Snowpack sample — Buffalo Mountain, Silverthorne, Colorado, USA (1/25/25, 10:11 AM MST)
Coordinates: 39.6222, -106.1139
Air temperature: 22 °F
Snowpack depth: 110 cm
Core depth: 30 cm
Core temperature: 42.8 °F
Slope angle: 12°, slope face: 102°
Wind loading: high
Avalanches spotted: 0
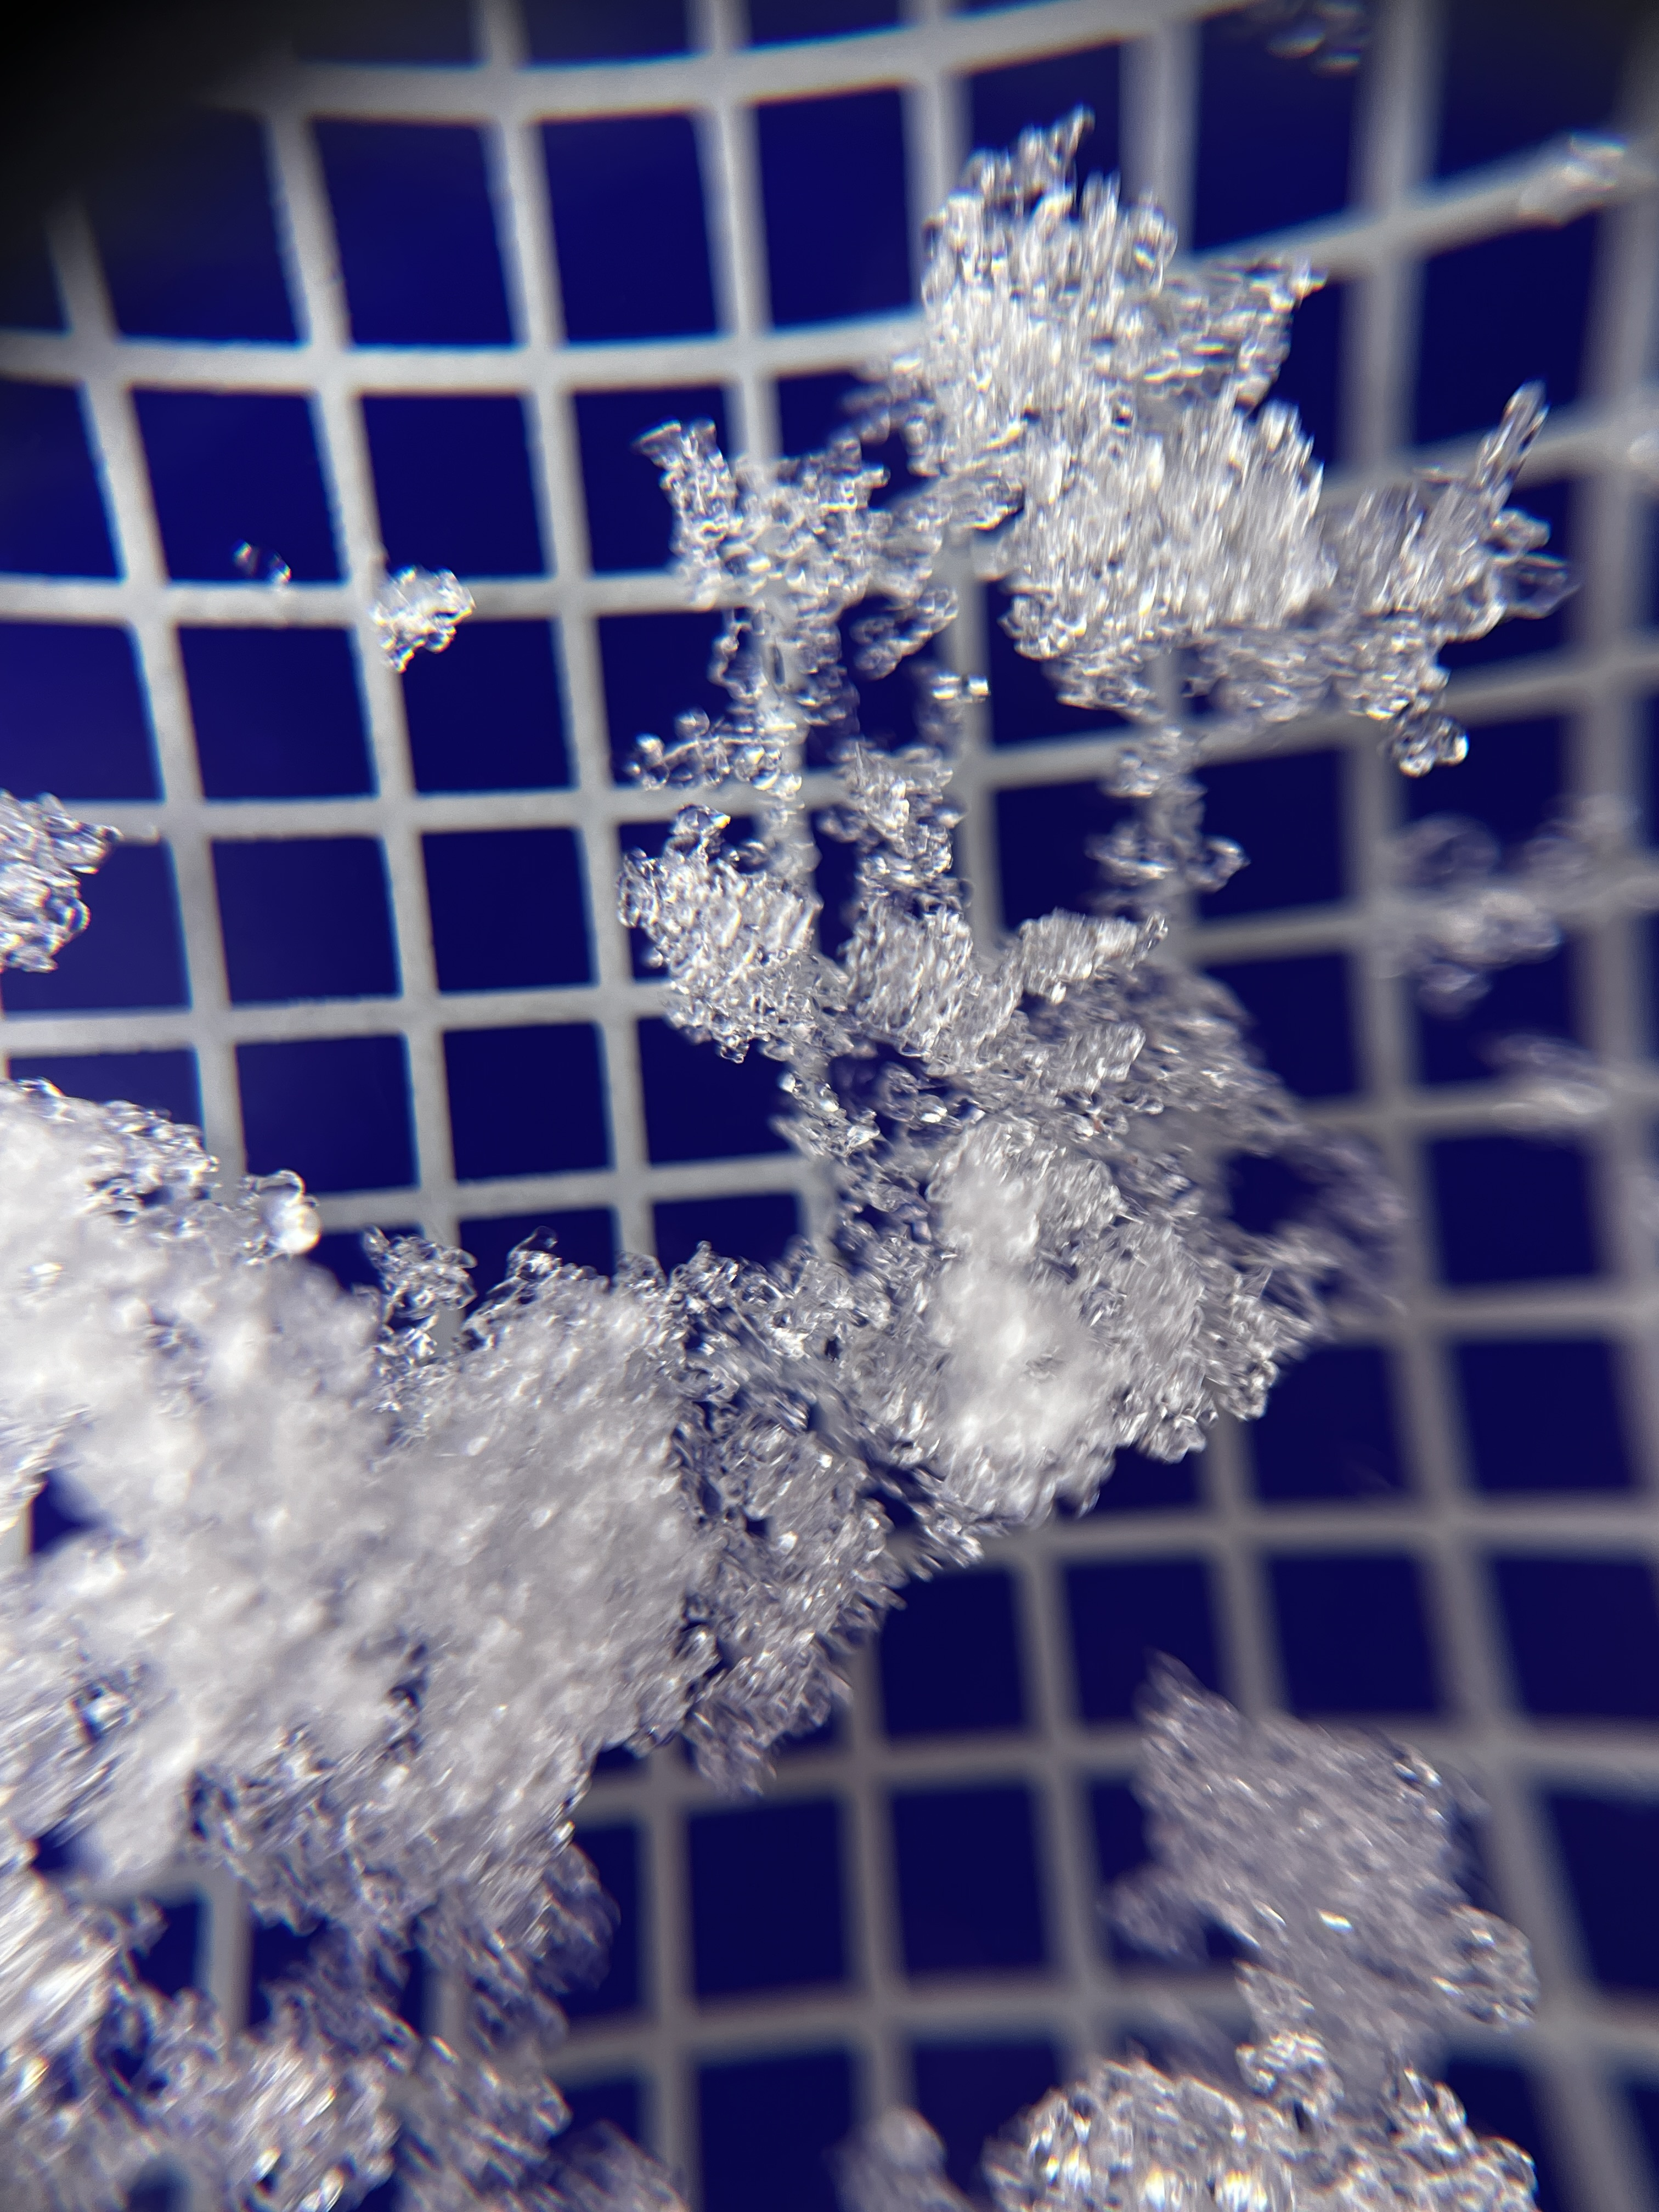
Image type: magnified_profile
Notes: No avalanches nearby, collected on the outskirts of a fire break 15 meters from the treeline, on way to Buffalo and Red Mountain